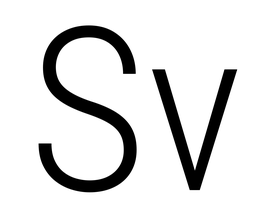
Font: Roboto_Condensed_Light